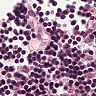
Metastatic tissue present: no